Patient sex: F
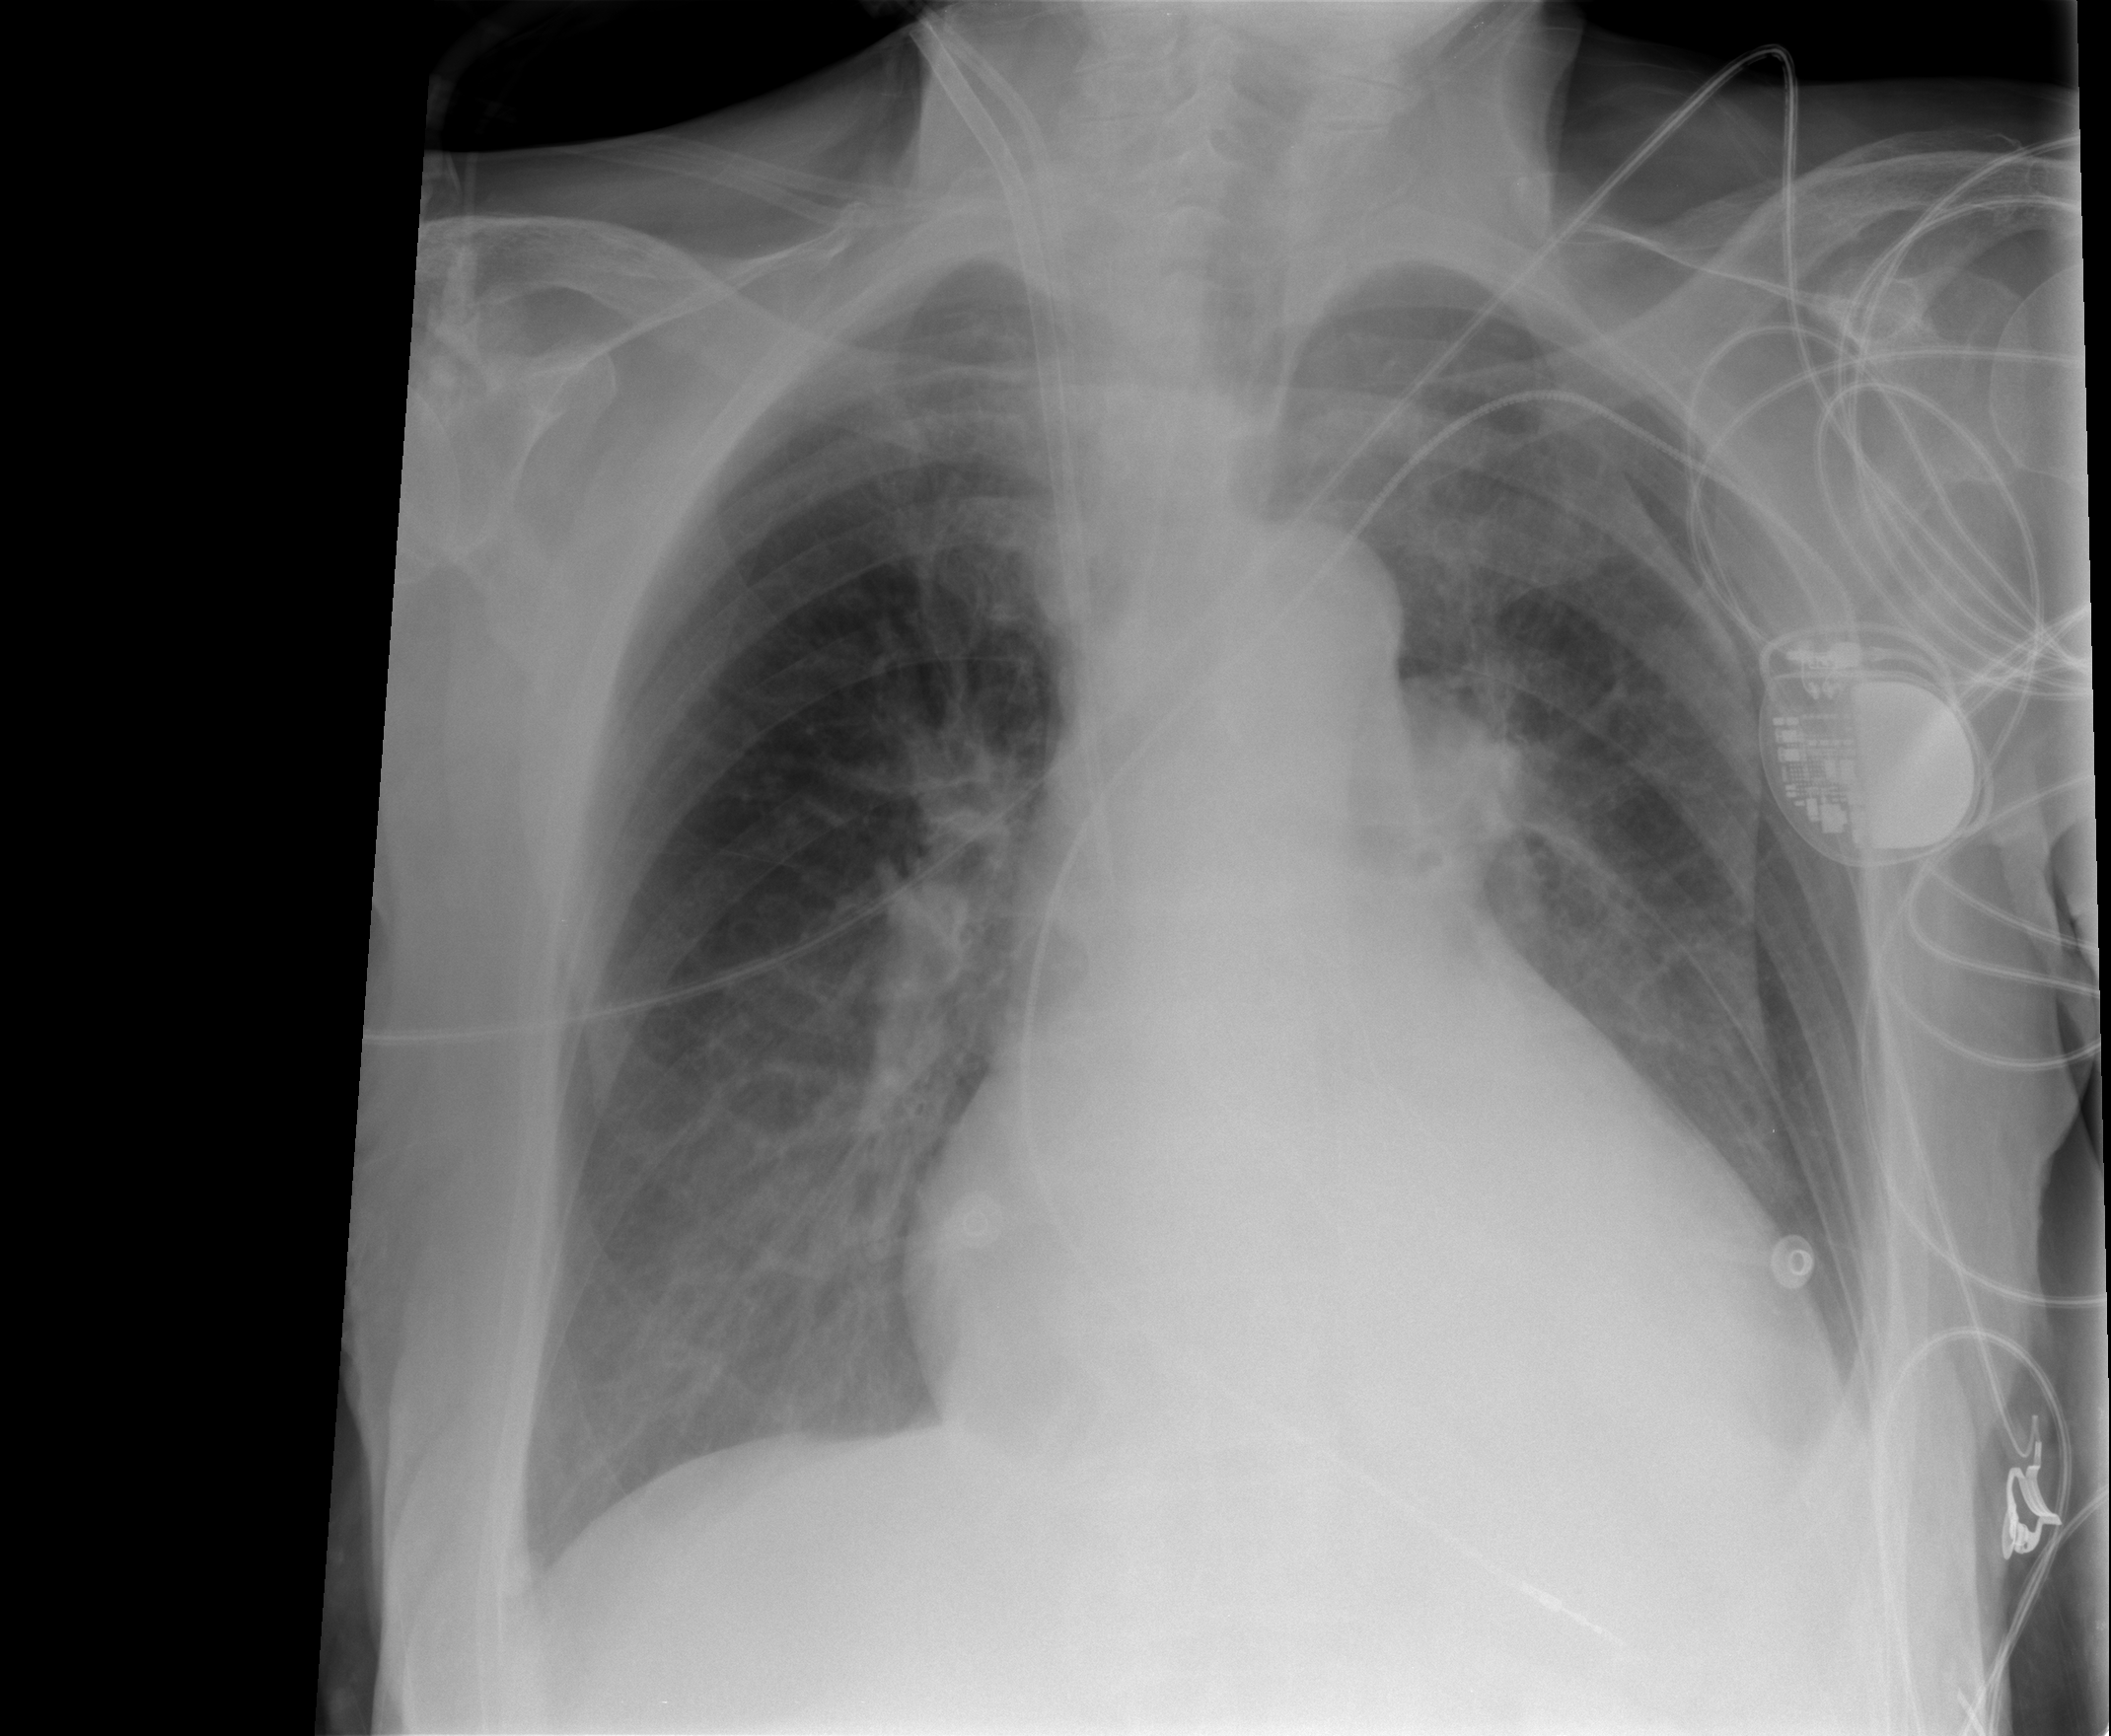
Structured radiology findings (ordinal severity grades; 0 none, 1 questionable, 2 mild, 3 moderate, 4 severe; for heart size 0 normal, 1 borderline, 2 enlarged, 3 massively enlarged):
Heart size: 2
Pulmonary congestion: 0
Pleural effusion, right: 1
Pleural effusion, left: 2
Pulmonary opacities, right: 0
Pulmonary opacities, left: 0
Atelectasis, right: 2
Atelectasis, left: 2